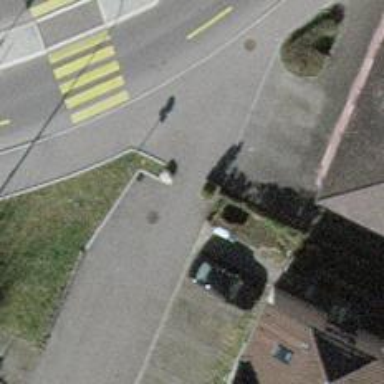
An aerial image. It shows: Bollard barrier.